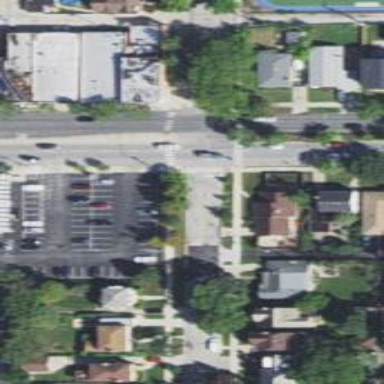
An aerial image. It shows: Footway located on traffic island.